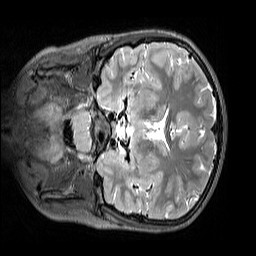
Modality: T2w
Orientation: coronal
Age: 10
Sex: male
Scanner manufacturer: siemens
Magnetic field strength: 3 T
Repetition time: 3.2 s
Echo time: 0.408 s